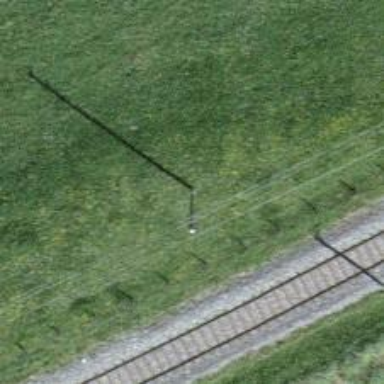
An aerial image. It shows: Power pole.